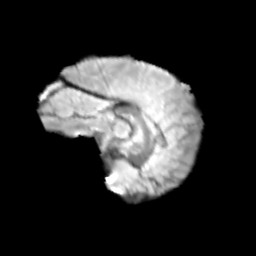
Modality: T2w
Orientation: sagittal
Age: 13
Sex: male
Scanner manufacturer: siemens
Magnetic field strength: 3 T
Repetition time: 3.8 s
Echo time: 0.07 s